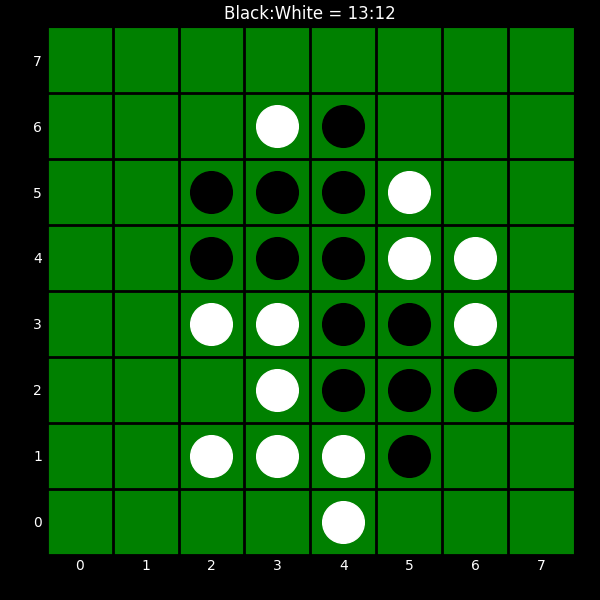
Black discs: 13
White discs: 12